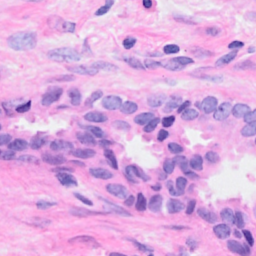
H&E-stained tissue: Breast